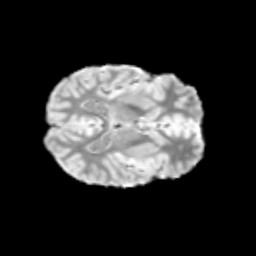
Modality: T2w
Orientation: axial
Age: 10
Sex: male
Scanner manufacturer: siemens
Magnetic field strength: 3 T
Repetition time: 3.8 s
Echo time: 0.07 s